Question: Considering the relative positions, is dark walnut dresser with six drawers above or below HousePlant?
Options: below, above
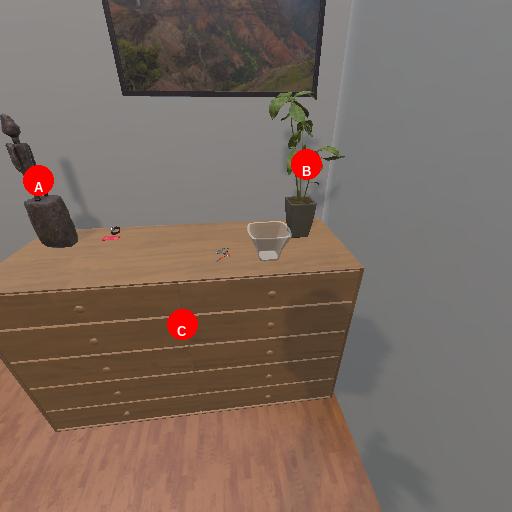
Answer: below